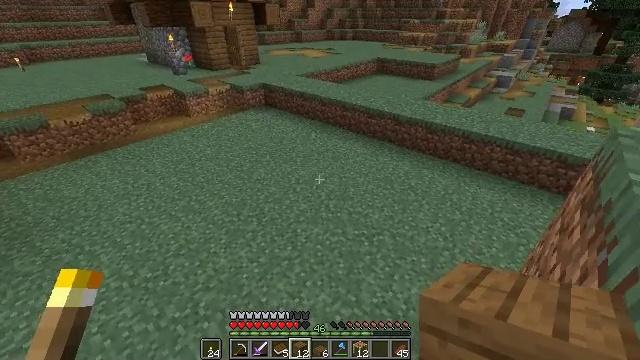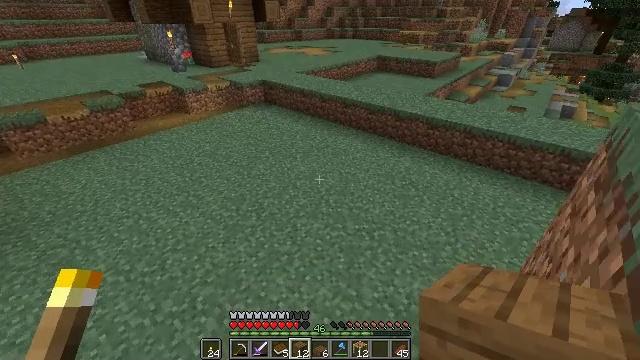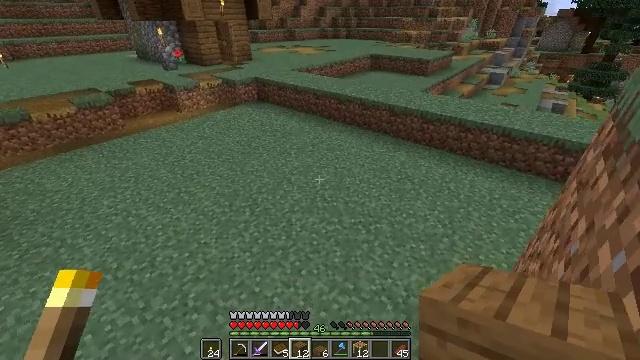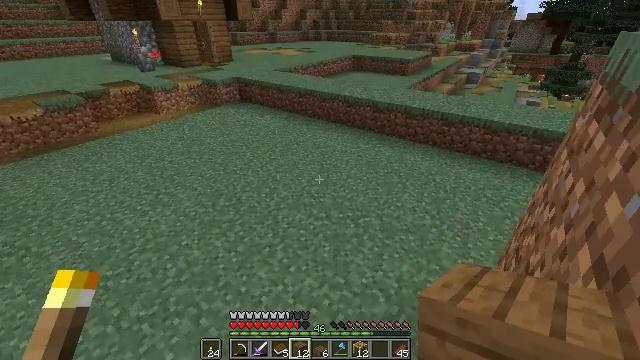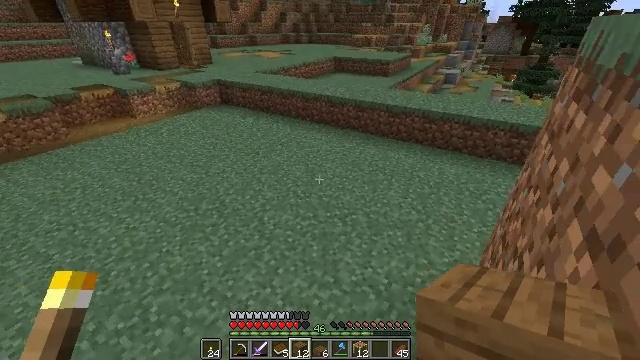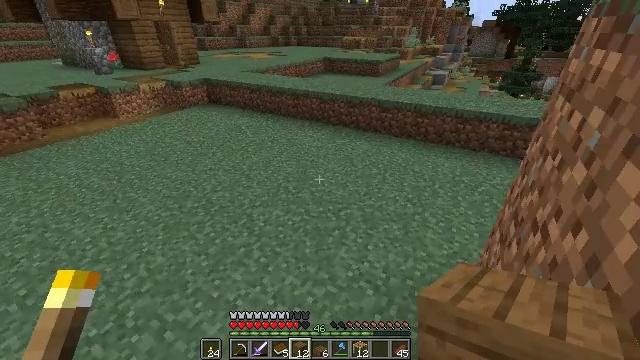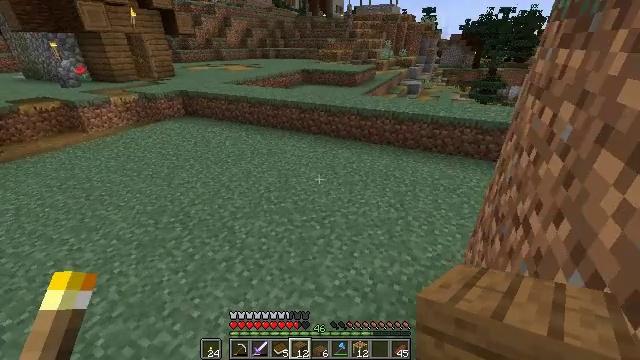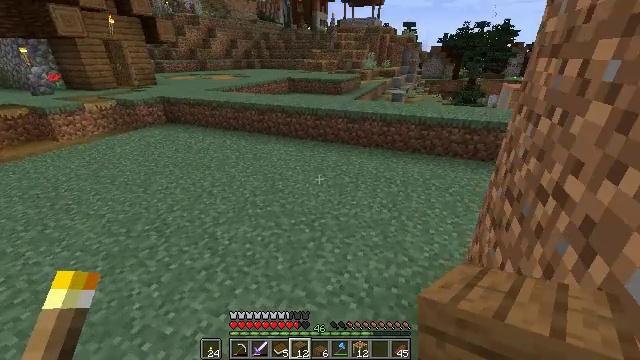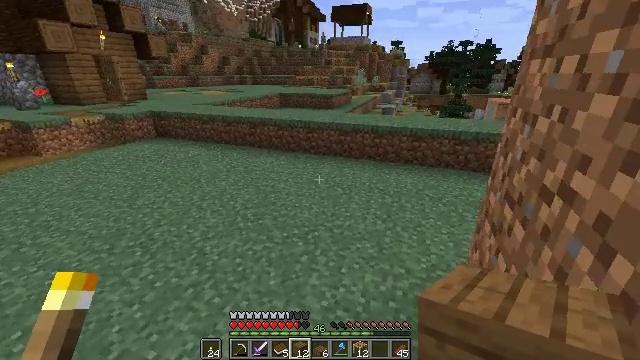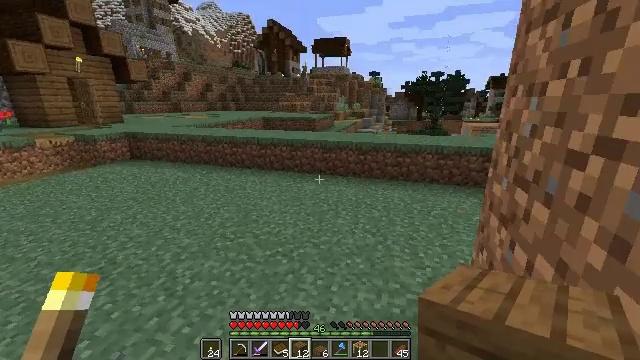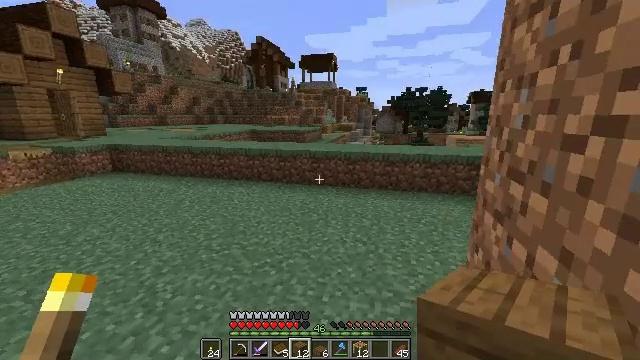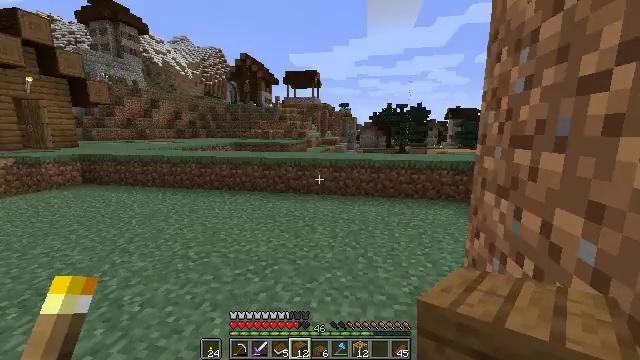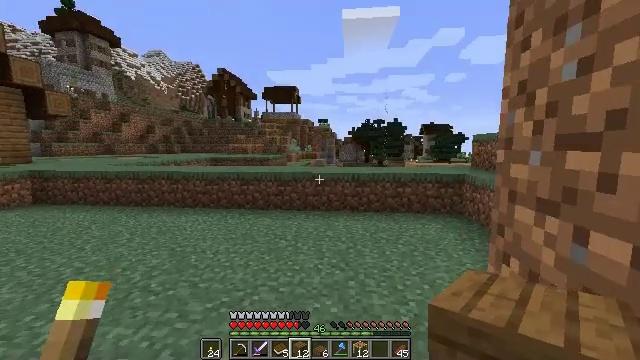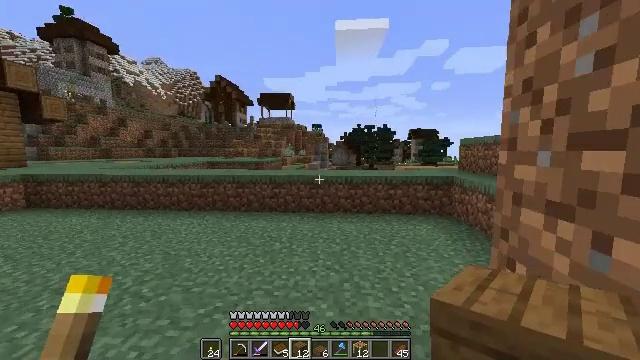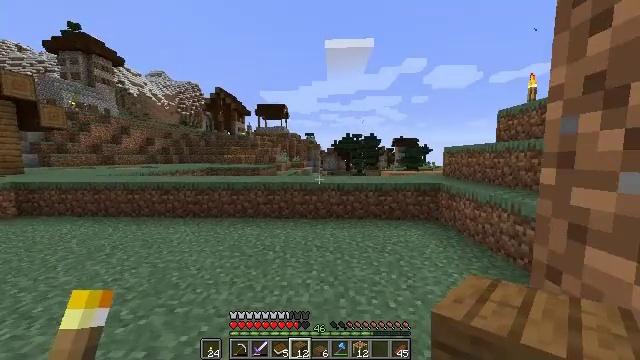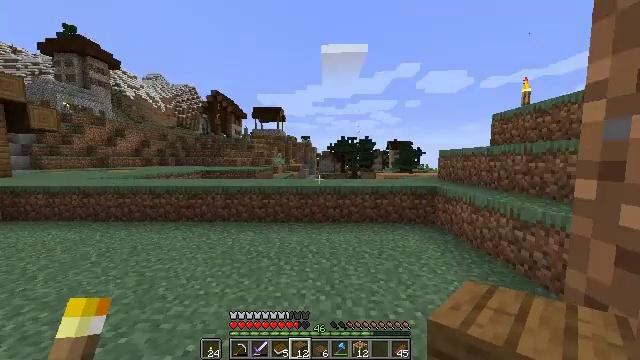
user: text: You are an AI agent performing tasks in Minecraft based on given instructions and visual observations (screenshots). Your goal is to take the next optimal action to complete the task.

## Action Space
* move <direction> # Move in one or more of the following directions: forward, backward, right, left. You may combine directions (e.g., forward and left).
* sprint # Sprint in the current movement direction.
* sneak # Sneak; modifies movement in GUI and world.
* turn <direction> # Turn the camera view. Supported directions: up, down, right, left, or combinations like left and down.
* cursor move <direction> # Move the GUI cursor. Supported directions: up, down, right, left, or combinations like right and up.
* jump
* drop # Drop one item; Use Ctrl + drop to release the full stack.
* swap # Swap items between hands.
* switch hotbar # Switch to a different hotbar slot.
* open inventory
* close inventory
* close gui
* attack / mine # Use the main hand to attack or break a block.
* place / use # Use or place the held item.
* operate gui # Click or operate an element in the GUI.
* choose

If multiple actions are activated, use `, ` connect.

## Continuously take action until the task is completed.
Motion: motion action
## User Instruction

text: Use the crafting table to make a spruce fence gate.
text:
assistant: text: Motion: no_op
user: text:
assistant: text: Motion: turn right
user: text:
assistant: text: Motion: move forward, turn right
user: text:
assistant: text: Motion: move forward, turn right
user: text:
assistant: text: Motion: move forward, turn right
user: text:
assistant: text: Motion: move forward, turn right and up
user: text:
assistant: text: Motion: move forward, turn right and up
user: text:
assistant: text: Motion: move forward, turn right and up
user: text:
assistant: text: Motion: move forward, turn right and up
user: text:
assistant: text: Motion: move forward, turn right and up
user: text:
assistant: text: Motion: move forward, turn right and up
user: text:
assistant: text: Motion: move forward, sprint, turn right and up
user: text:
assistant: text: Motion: move forward, sprint, turn right
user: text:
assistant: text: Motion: move forward, sprint, turn right and up
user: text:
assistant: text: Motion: move forward, turn right
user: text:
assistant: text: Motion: move forward, sprint, turn right
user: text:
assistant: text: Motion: move forward, sprint, turn right
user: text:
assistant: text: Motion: move forward, sprint
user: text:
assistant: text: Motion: move forward, sprint
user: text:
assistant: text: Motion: move forward, turn right and down
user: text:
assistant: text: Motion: move forward, turn right
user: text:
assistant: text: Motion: move forward, sprint, turn right and down
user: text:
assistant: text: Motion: move forward, sprint, turn right
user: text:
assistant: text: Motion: move forward, sprint, turn right
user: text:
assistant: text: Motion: move forward, sprint, turn right
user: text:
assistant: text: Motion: move forward, turn right
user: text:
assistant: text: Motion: move forward, turn right and down
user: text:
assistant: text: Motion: move forward, turn right and down
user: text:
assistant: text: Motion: move forward, turn right
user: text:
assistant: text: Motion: move forward, turn right